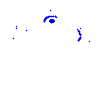
Particle: pion